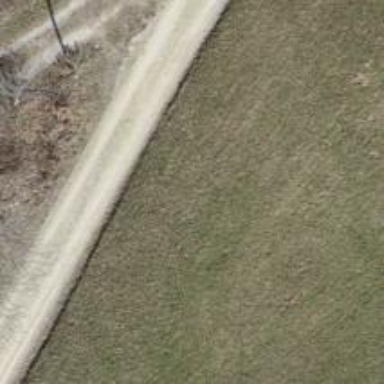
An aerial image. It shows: Power pole.